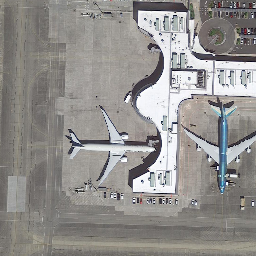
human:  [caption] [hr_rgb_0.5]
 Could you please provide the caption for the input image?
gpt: Beside a grey plane is a grey road

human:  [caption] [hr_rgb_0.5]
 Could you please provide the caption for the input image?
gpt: A gray plane and a blue plane are separated by white buildings.

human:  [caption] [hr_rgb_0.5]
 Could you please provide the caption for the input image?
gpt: The two planes were parked on the jagged sides of the white building.

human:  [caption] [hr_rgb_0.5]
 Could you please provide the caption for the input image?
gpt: The gray plane and the blue plane are separated by white buildings.

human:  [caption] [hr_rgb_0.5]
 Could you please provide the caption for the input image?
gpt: The two planes were parked on both sides of the zigzag white building.